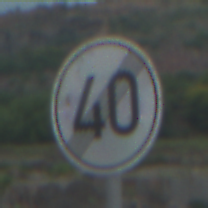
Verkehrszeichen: EndeGeschwindigkeit40
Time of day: MorningAfternoon
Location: Outdoor (Nature)
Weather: PartlyCloudy
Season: NotSpecified
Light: Natural